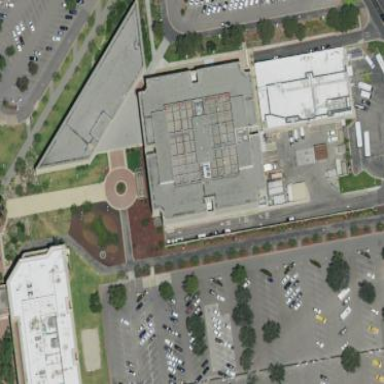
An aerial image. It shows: Government office building.